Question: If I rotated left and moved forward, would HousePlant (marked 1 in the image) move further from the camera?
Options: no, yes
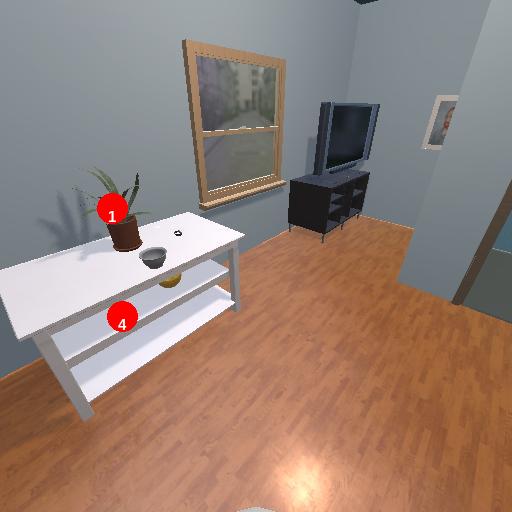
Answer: no